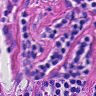
Metastatic tissue present: no